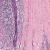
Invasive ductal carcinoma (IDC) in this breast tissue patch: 1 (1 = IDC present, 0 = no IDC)